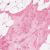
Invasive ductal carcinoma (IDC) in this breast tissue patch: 0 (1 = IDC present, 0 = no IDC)